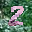
Label: 2